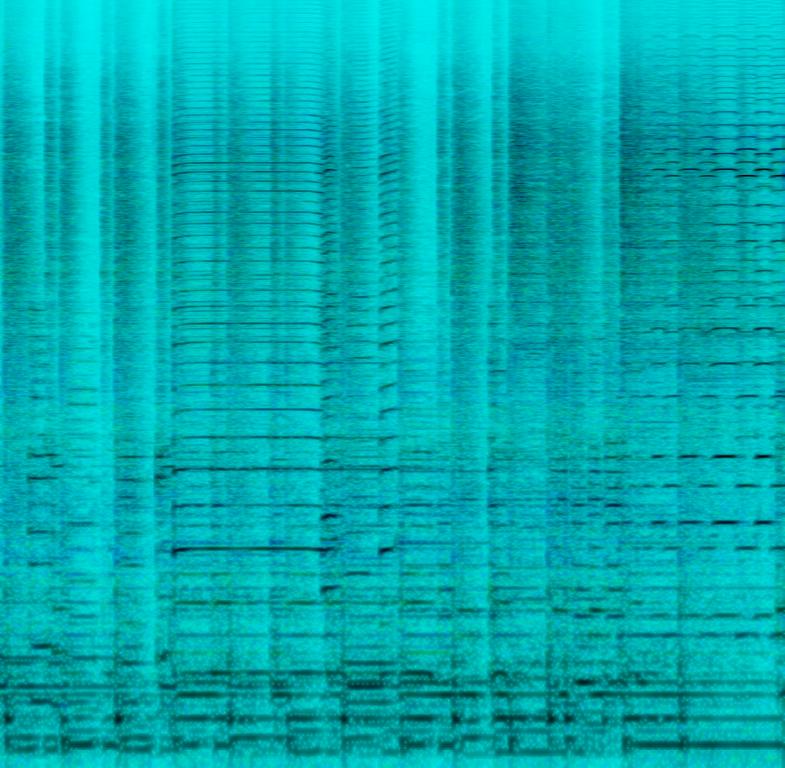
This is an amateur recording of a harmonica solo being performed over a blues/rock-n-roll music piece. The piece is instrumental. The harmonica plays a melodic solo in the style of blues. The backing track consists of the electric guitar and the bass guitar playing a simple tune while the medium tempo acoustic drums are playing a basic blues rock beat. The atmosphere is easygoing. This piece could be playing from the radio during a road trip in a movie.